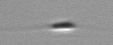
Label: Cylindrotheca_morphotype1